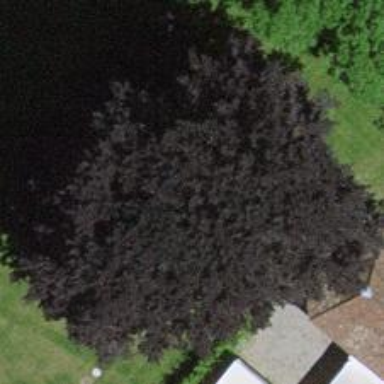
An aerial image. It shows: Beautiful tree in nature.